Question: My sidebar doesn"t stretch vertically when I add content.
How can I make it grow with HTML and CSS use only?

html code:
'''
<div id="main">
<section>
a lot of text here...
</section>
<div id="sidebar">
a lot of text here...
</div>
</div>
<footer>
Copyright ©️ domain.com 2014
</footer>
'''
css code:
'''
#main{
background: #ffffff;
width: 60%;
margin: auto;
padding: 20px;
position:relative;
}
section{
width: 75%;
margin: 40px 0;
padding: 0;
line-height: 1.5em;
min-height: 100px;
}
#sidebar{
width:150px;
position: absolute;
margin: 60px 0 0 10px;
padding: 0 20px 0 20px;
right:0;
bottom:0;
top:0;
line-height: 1.5em;
}
footer{
width: 60%;
background-color: #700505;
text-align: center;
padding: 20px;
padding-top: 10px;
padding-bottom: 10px;
margin: auto;
margin-bottom: 20px;
color: #ffffff;
}
'''
I know there could be a lot of unneeded properties in there...
EDIT: Added the footer now I hope that is enough. you have to add a lot of lines to make it overlap the footer, when reproducing.
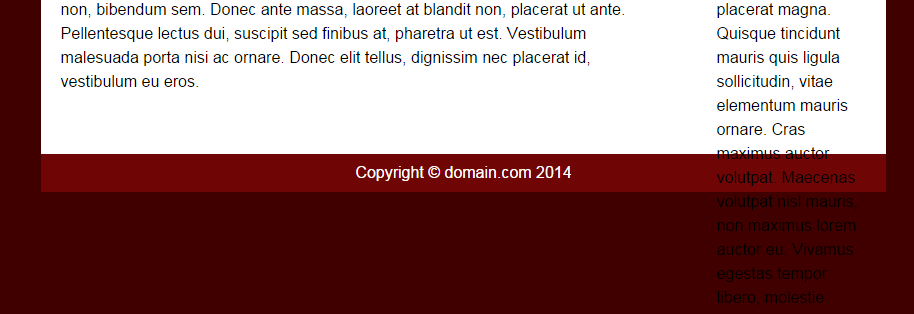
Answer: try this...
css:
'''
#main{
background: #ffffff;
width: 60%;
margin: auto;
padding: 20px;
position:relative;
}
section{
width: 55%;
display:inline-block;
vertical-align:top;
margin: 40px 0;
padding: 0;
line-height: 1.5em;
min-height: 100px;
}
#sidebar{
width:150px;
display:inline-block;
margin: 60px 0 0 10px;
padding: 0 20px 0 20px;
vertical-align:top;
right:0;
bottom:0;
top:0;
line-height: 1.5em;
}
footer{
width: 60%;
background-color: #700505;
text-align: center;
padding: 20px;
padding-top: 10px;
padding-bottom: 10px;
margin: auto;
margin-bottom: 20px;
color: #ffffff;
}
'''
<URL>
if this is not what you want or you need more help, please comment back - i'm happy to help.